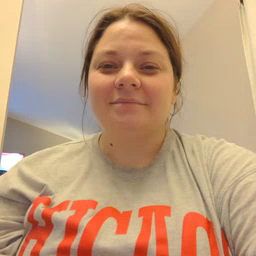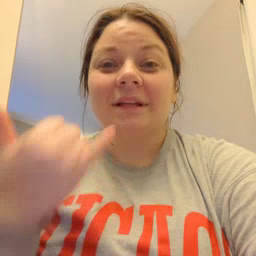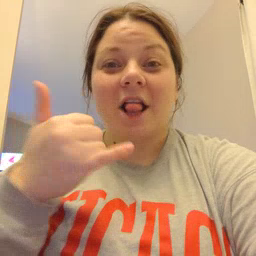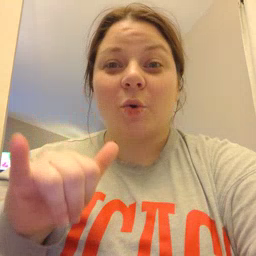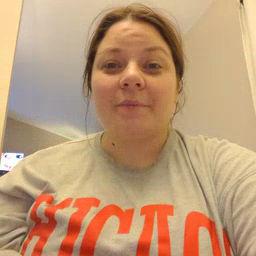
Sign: yellow